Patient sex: M
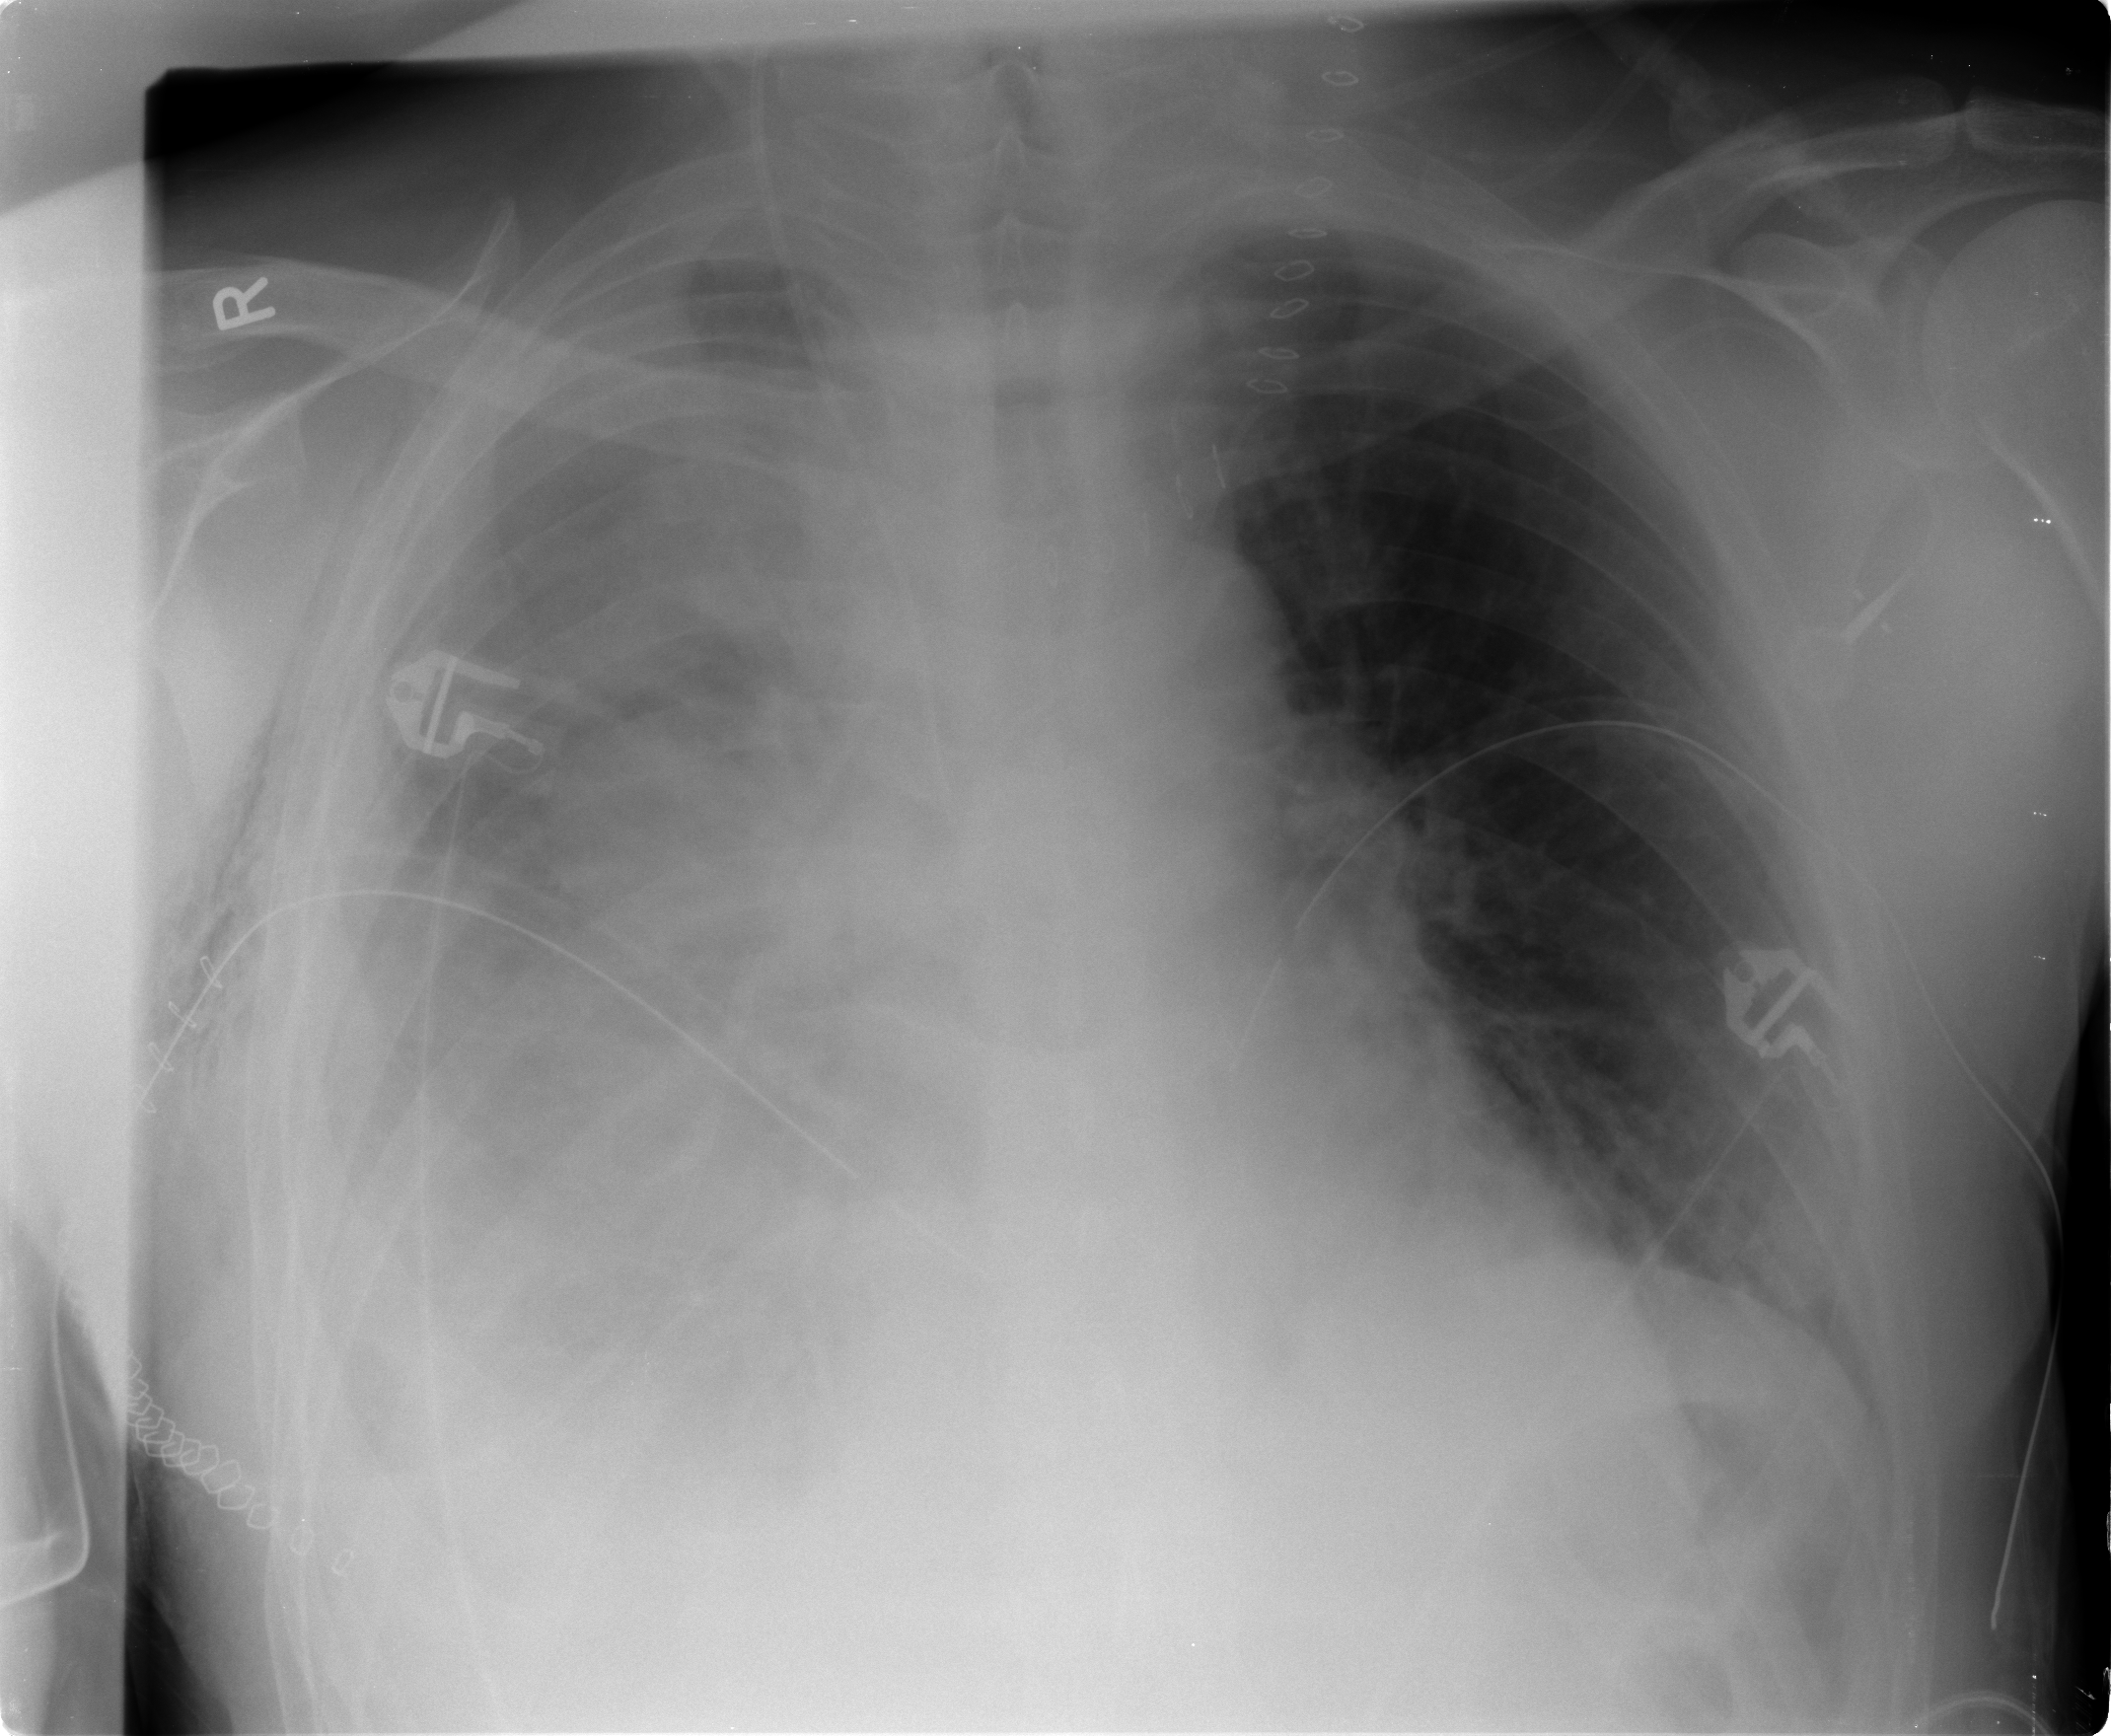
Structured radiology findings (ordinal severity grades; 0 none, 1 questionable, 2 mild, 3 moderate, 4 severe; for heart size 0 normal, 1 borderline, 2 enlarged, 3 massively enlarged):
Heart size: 0
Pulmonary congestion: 2
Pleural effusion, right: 4
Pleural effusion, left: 2
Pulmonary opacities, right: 0
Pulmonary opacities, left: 0
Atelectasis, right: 3
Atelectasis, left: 2